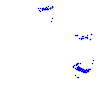
Particle: proton